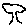
Label: tree